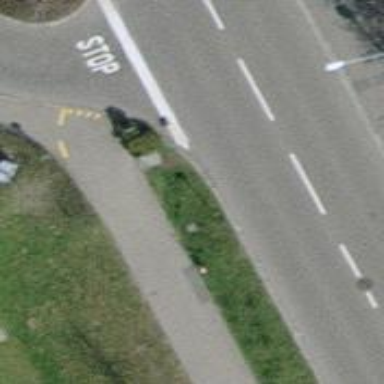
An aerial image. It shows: Post box is visible.